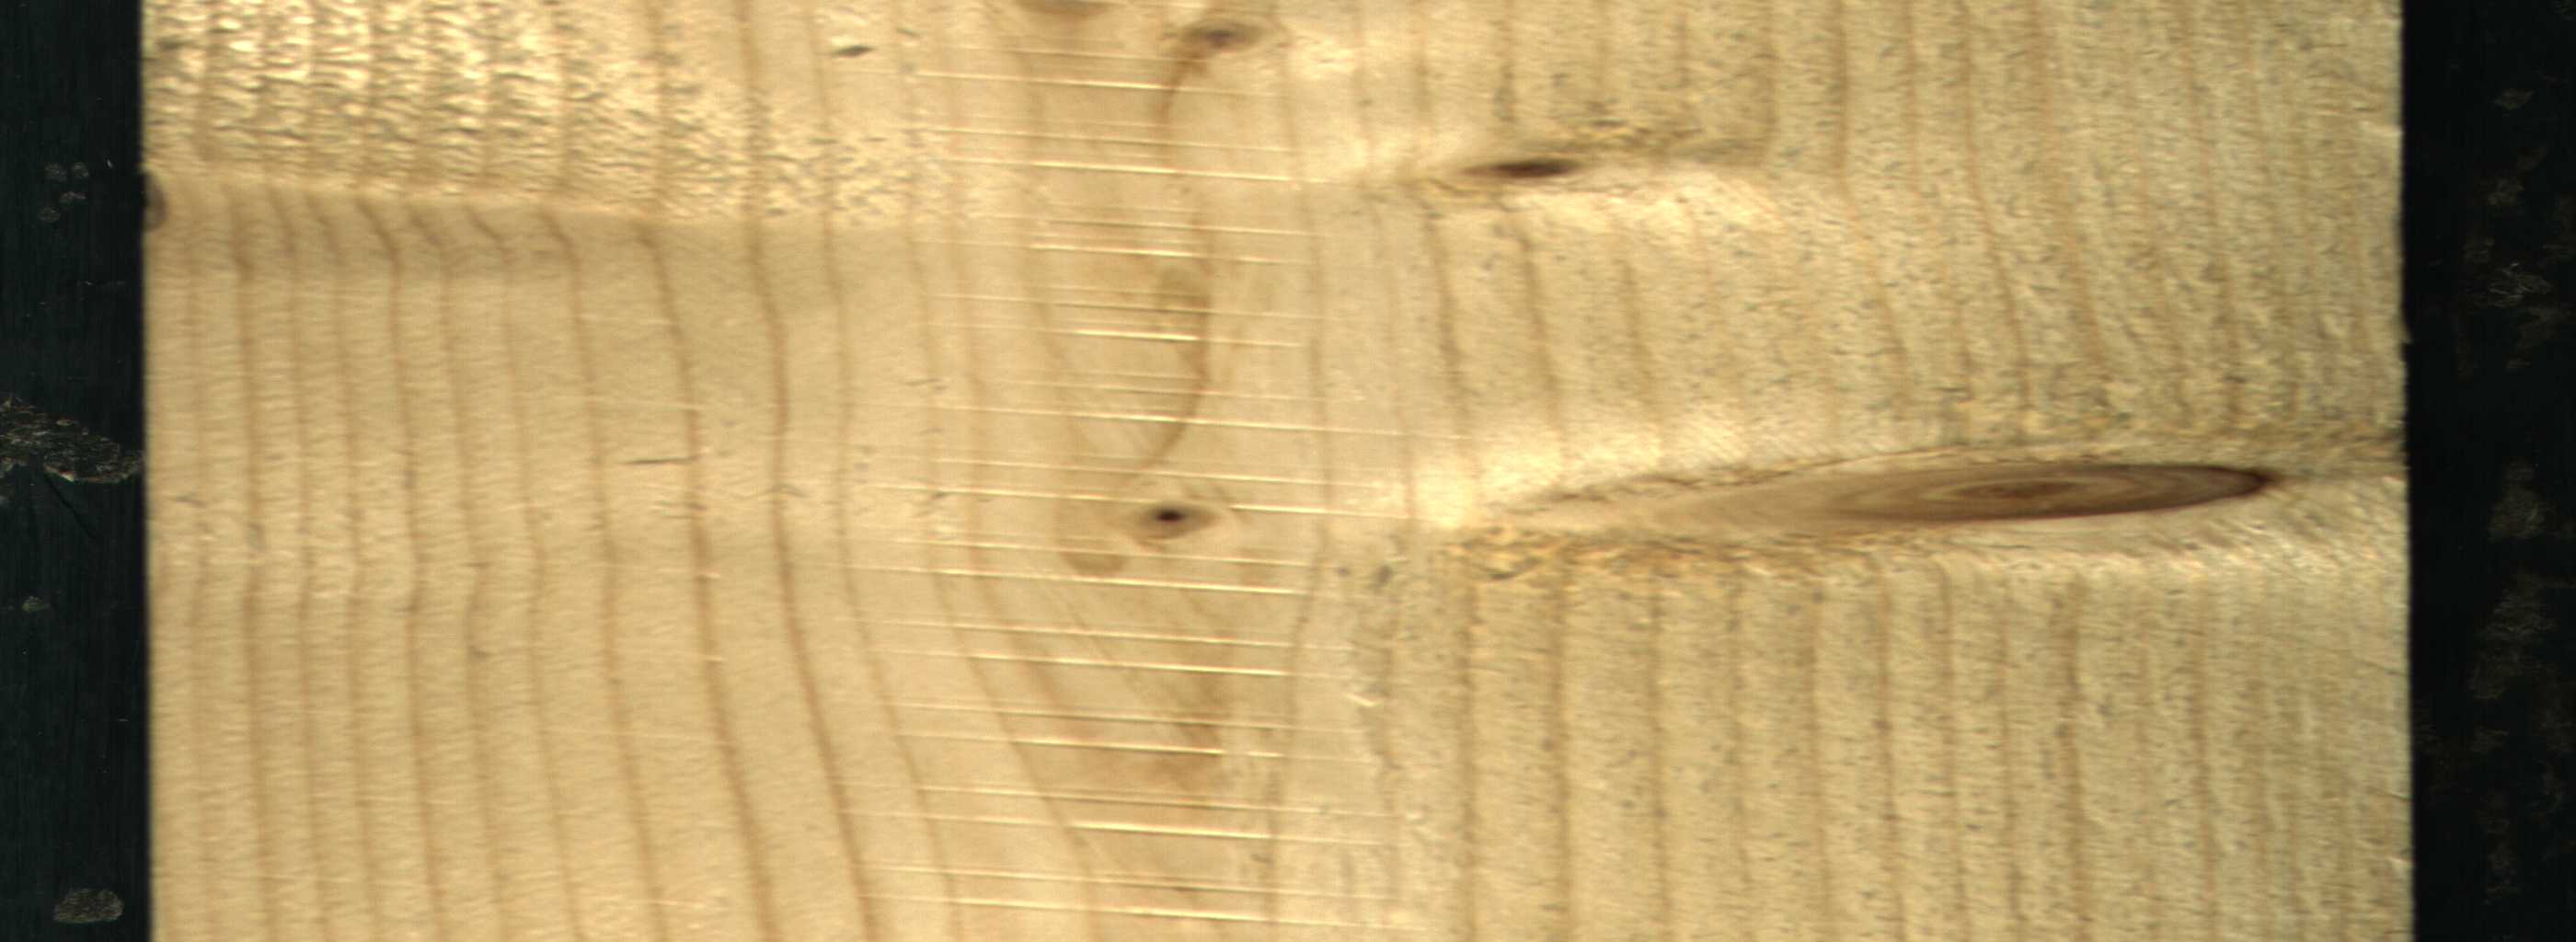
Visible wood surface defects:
Live_Knot
Live_Knot
Live_Knot
Live_Knot